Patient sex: M
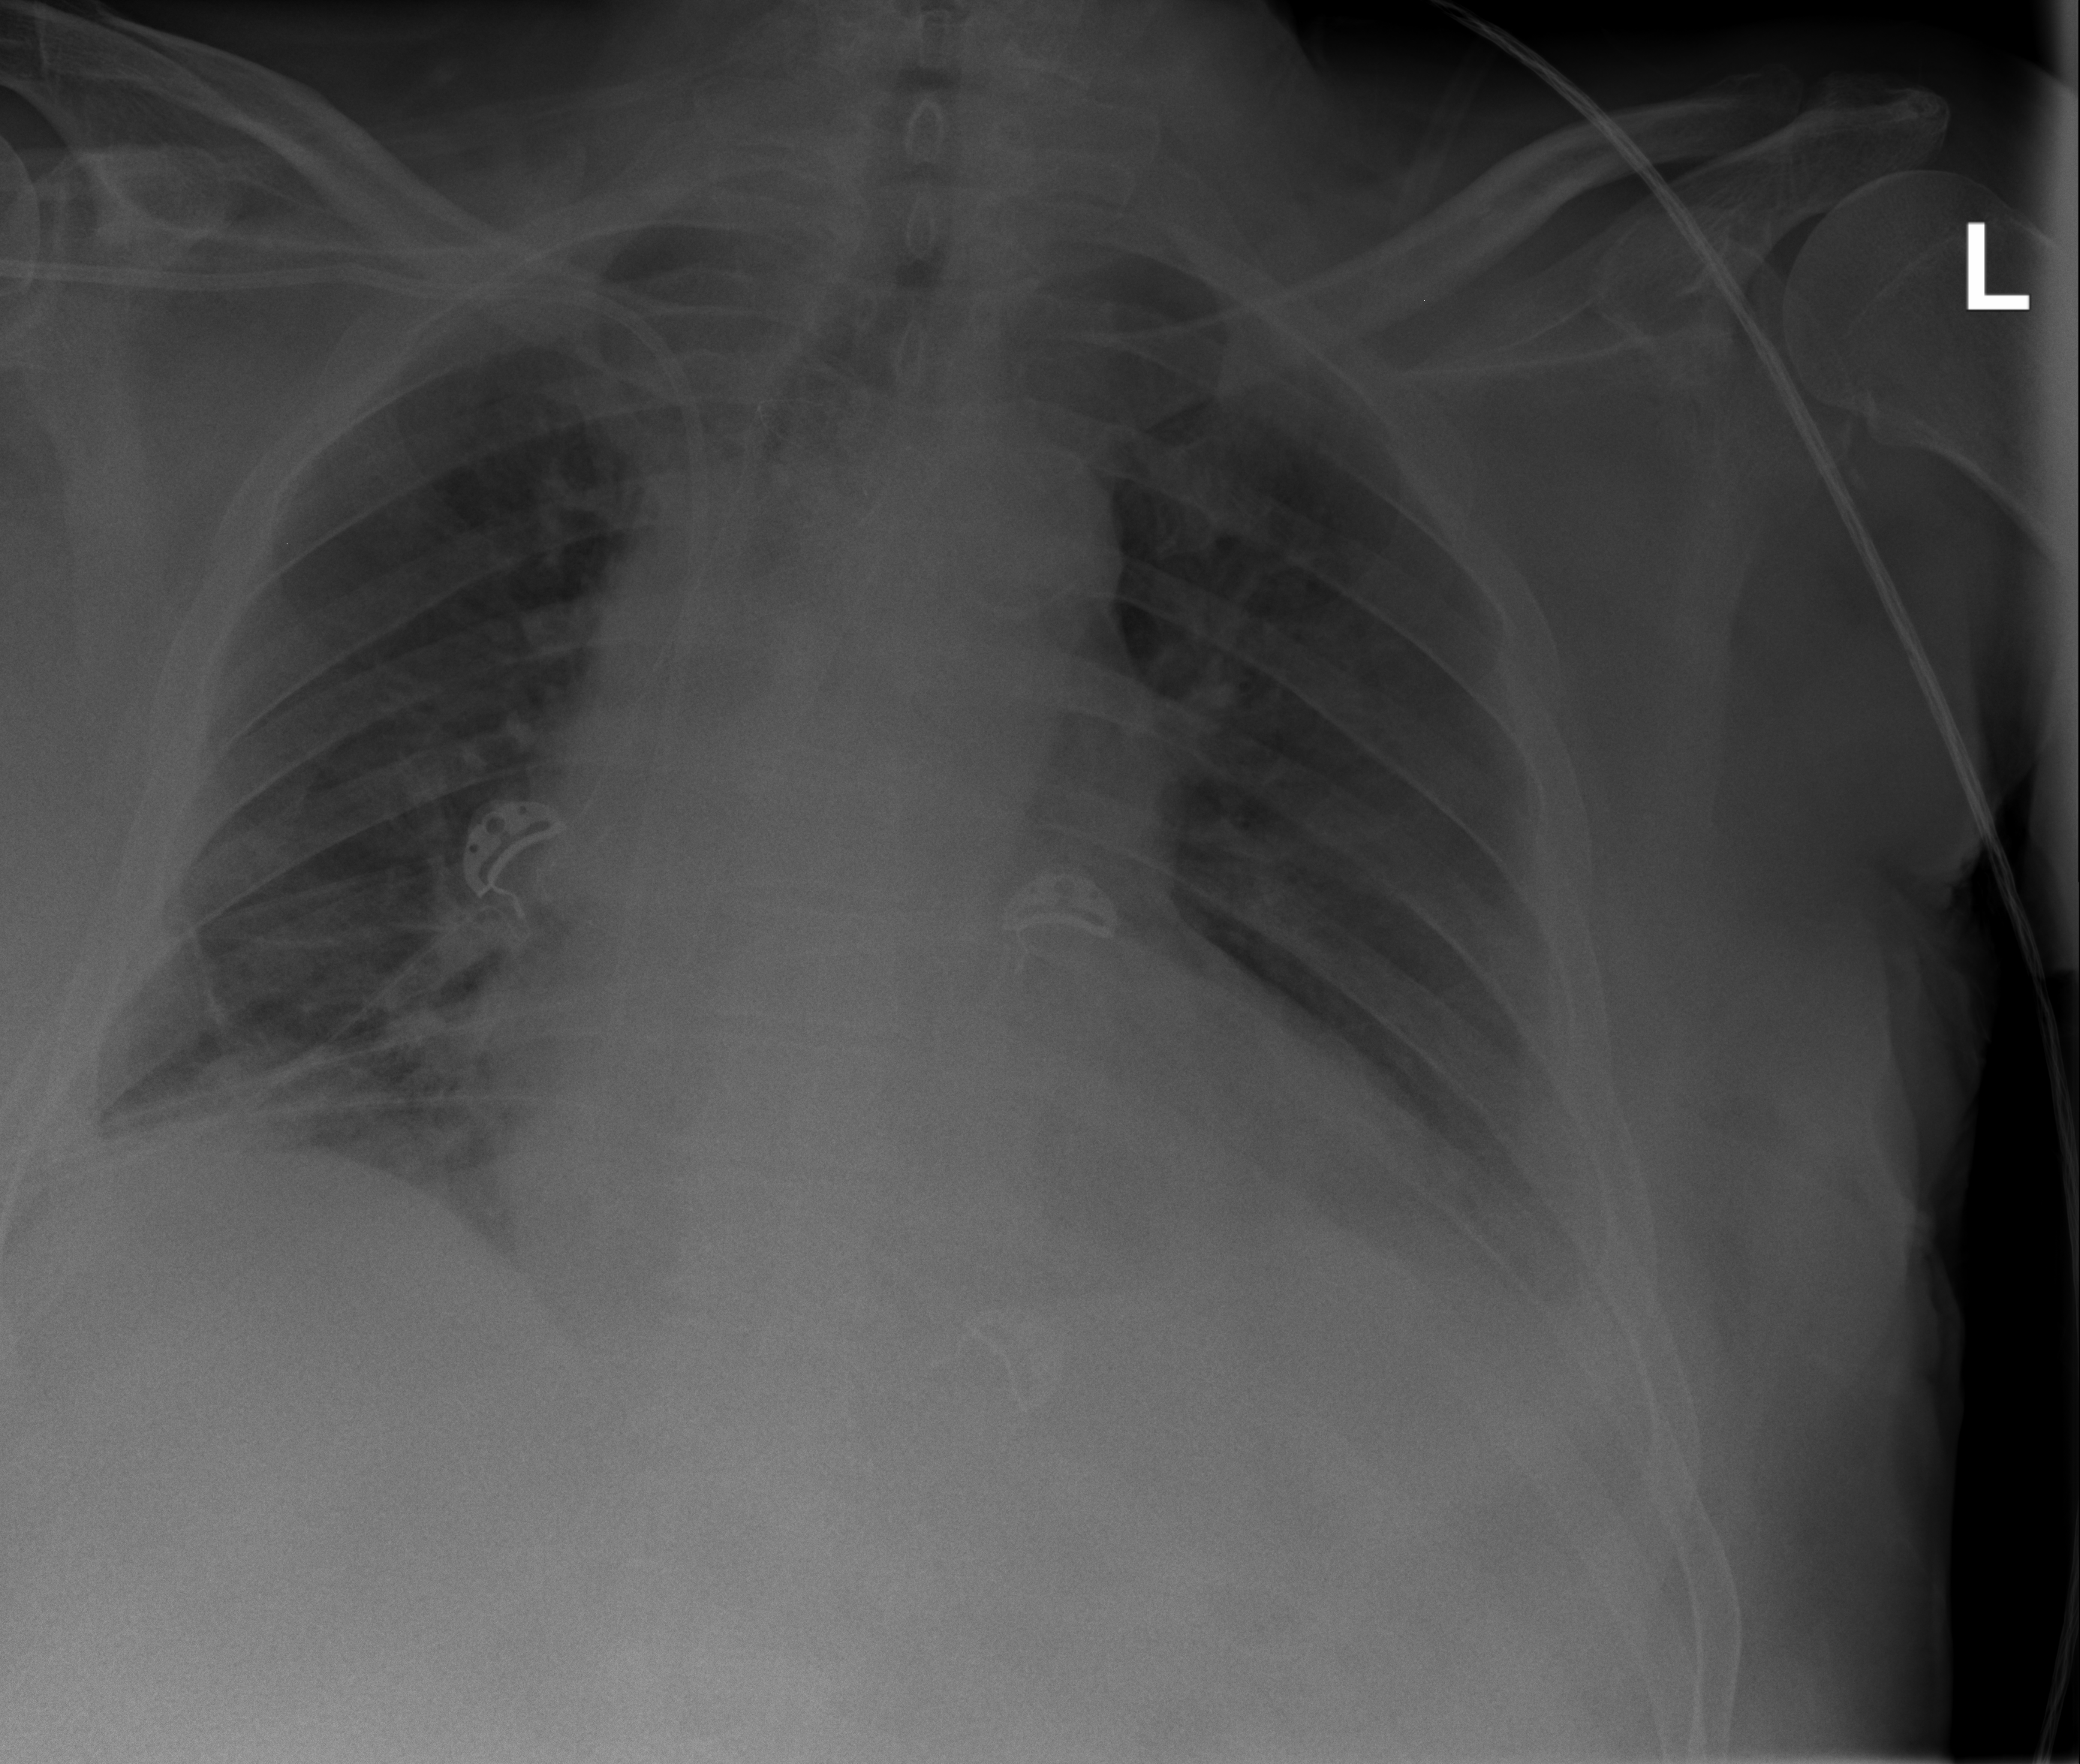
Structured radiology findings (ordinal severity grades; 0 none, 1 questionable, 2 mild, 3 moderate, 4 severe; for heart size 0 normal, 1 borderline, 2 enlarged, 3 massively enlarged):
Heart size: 2
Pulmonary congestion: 2
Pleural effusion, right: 2
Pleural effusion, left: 2
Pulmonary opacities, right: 2
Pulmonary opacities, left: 0
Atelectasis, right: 2
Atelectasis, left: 2